Question: I am building an UI form via code (not using the UI Builder) and I noticed that the SubmitButton class style is not consistent with the Button class look & feel.
Would you know any way to adjust the look & feel of either the Button class or the SubmitButton class to make them similar.
I noticed that the Button has a call setStylePrimaryName, setStyleName etc... but the documentation is vague - says: "This is useful for debugging"!!!
Any suggestion?
See below screenshoot, first button is of class Button, second button is SubmitButton. You can see they don't even align.

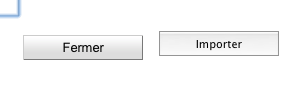
Answer: You can style (a button) the way you want with 'setStyleAttribute'
'''
var _btn= {
"background-color":"none",
"background":"none",
"width":"80px",
"height":"24px",
"border":"None",
"font-family":"hobo std",
"font-size":"0.9em",
"color":"3f3f3f",
"opacity":"1",
}
....
....
var closeb = app.createButton("Submit");
library.applyCSS(submit,_btn);
....
....
'''
And in your library you have the function (credits to <URL>
'''
function applyCSS(element, style){
for (var key in style){
element.setStyleAttribute(key, style[key]);
}
}
'''